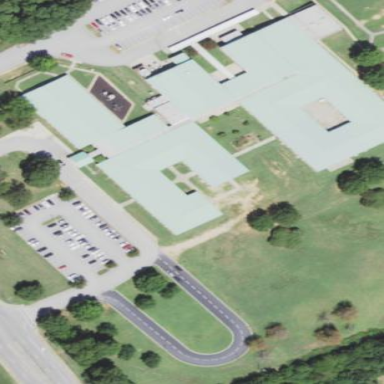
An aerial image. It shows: School building.